Interaction volume radius: 10 \u00c5
Interaction volume height: 30 \u00c5
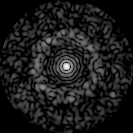
Disorder parameter: 0.8255